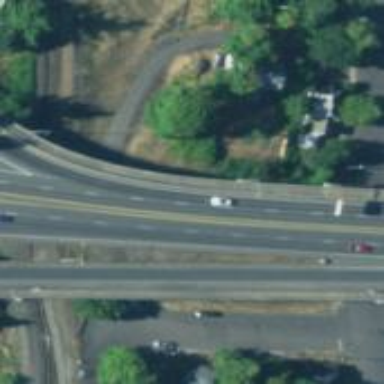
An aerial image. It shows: Expressway bridge with asphalt surface at the trunk highway level.